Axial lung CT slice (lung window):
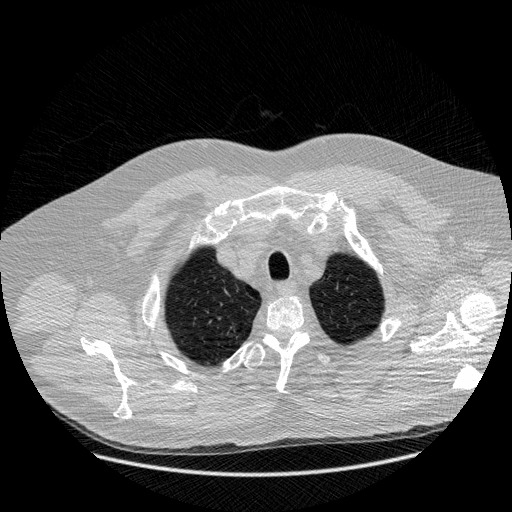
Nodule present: no